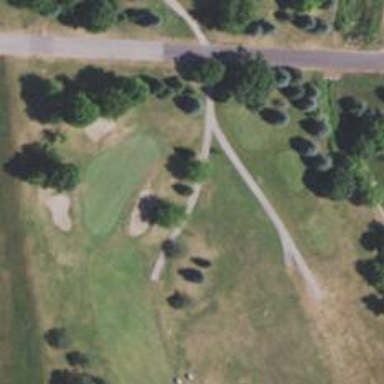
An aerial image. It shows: Path designated for golf carts.